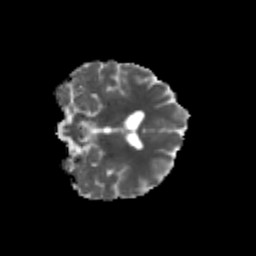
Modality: MD
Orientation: coronal
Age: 26
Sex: female
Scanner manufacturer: siemens
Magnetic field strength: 3 T
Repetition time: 3.5 s
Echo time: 0.113 s